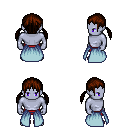
a pixel art fantasy rpg character, male body template, dark elf, purple skin, overskirt, red pants, brown twin-tailed hairstyle, brown shoes, four views (front, back, left, right), 2x2 character sprite sheet, small pixel art, hard edges, no anti-aliasing